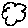
Label: cloud